Interaction volume radius: 10 \u00c5
Interaction volume height: 30 \u00c5
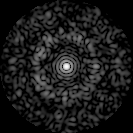
Disorder parameter: 0.8349